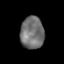
Tissue: prostate
Cell type: T cells
Senescence score: 0.2452
Nuclear area (px): 745
Mean DAPI intensity: 113.471